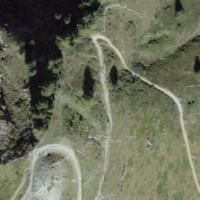
EUNIS habitat code: 26
Species observed at this site:
Papilio machaon